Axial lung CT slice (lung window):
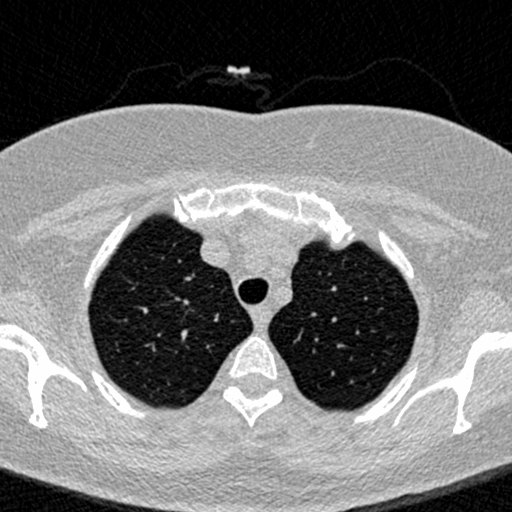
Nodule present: no